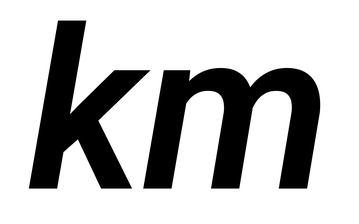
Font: Roboto-Italic_SemiBold_Italic